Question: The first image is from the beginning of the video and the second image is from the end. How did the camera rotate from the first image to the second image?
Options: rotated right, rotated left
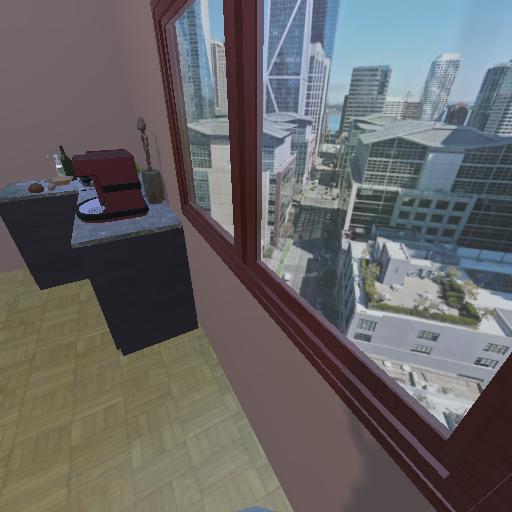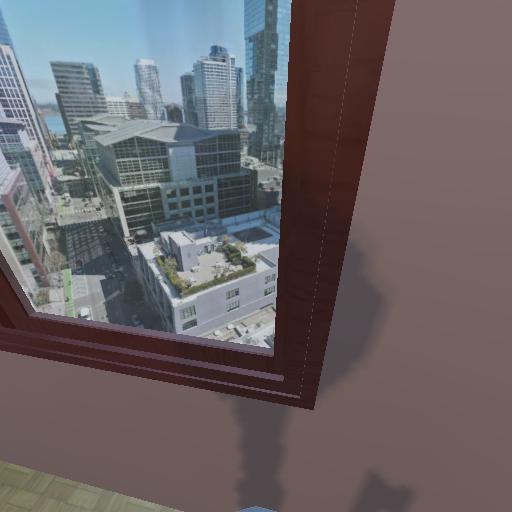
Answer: rotated right